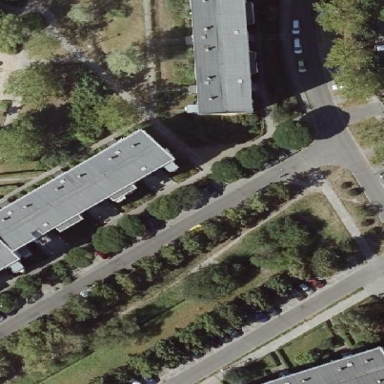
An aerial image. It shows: Flat-roofed apartment building.